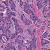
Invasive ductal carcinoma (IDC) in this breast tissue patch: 1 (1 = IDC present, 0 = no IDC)